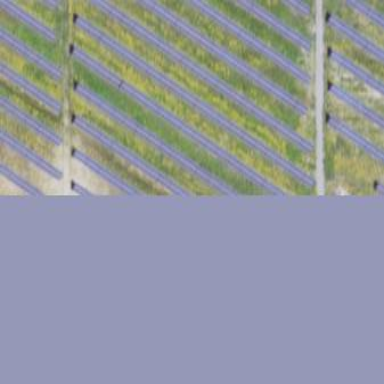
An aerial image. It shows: Solar power generator using photovoltaic panels.